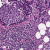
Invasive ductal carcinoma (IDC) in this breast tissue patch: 0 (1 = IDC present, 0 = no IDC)